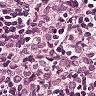
Metastatic tissue present: yes